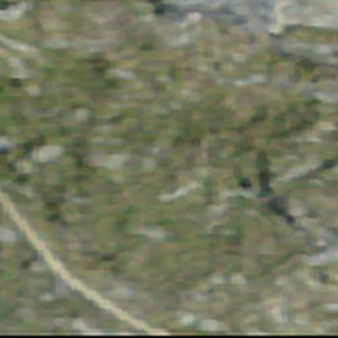
Label: other